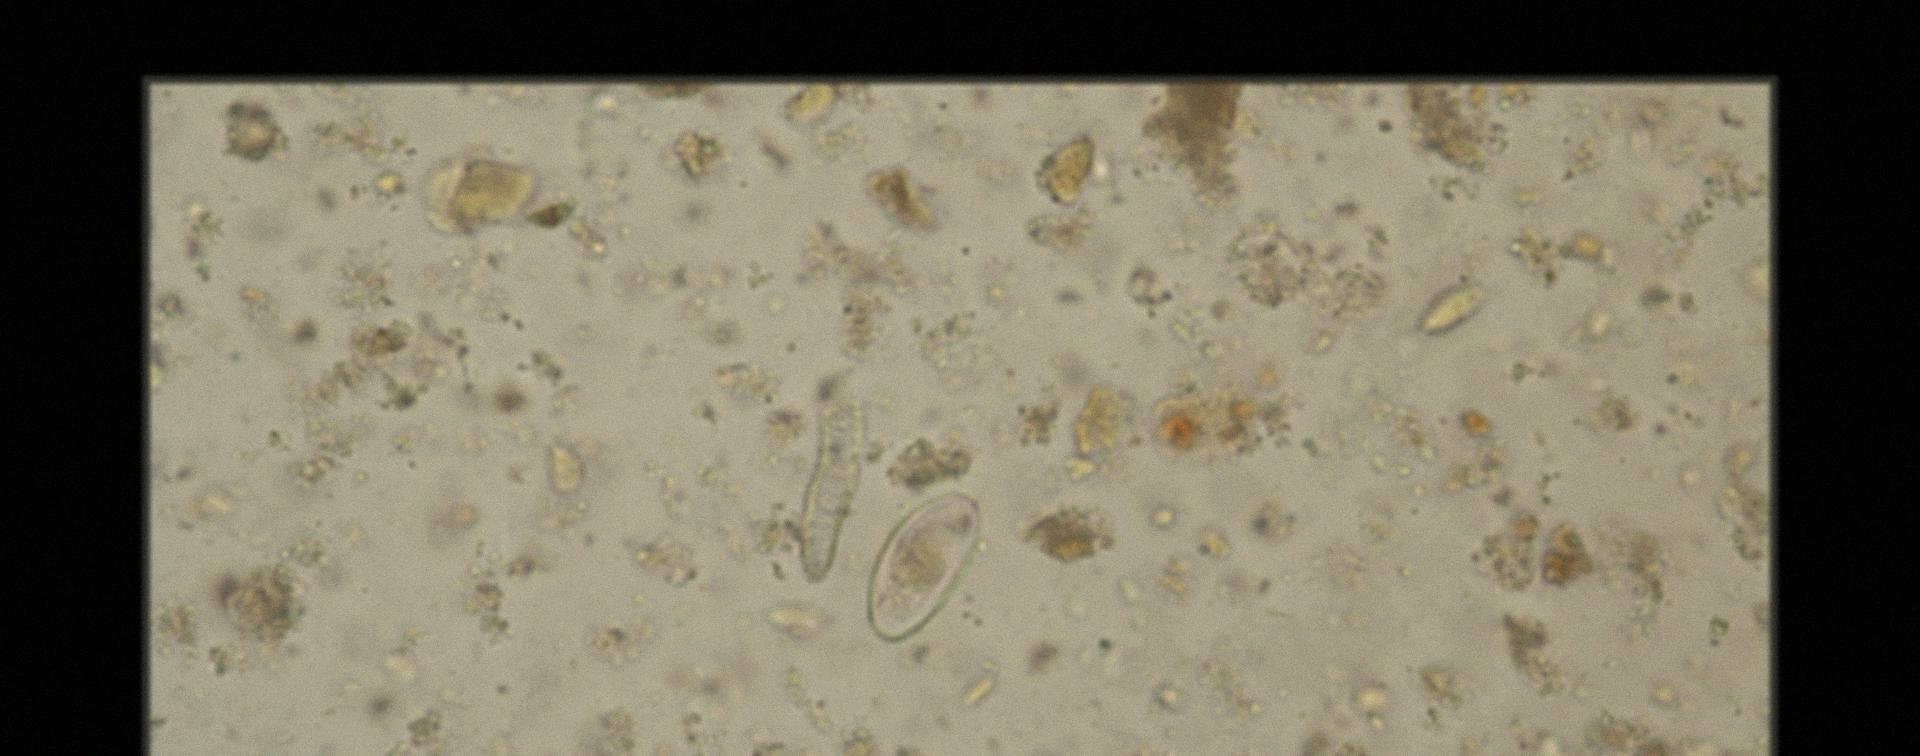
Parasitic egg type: Enterobius vermicularis